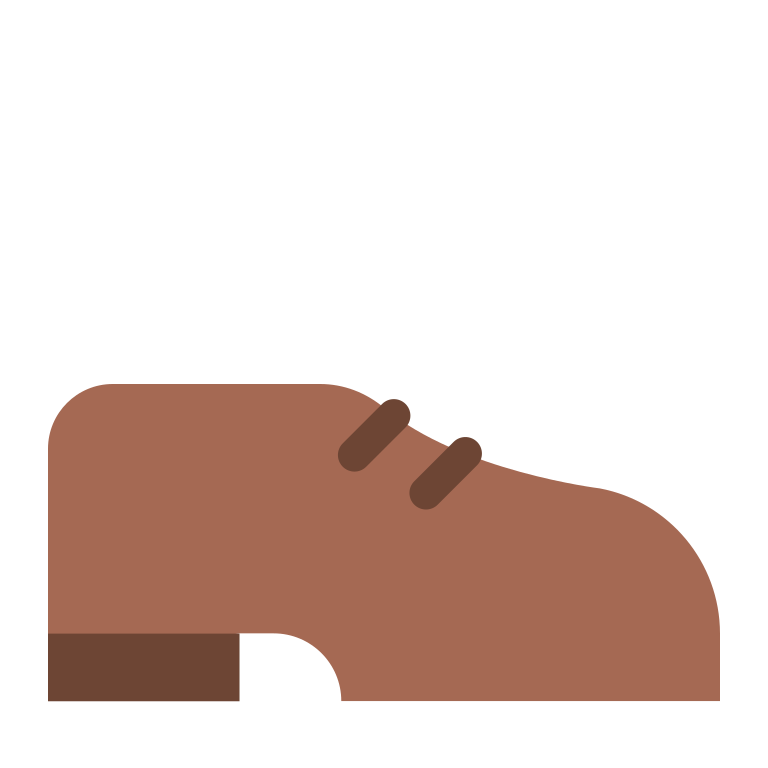
mans shoe flat